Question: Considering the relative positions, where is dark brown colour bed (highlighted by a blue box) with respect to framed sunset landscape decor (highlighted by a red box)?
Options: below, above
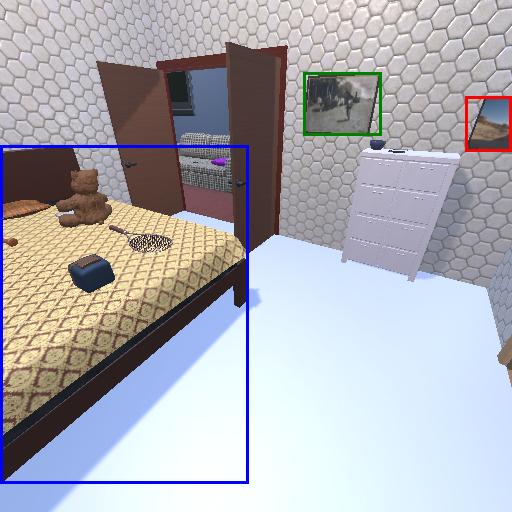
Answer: below